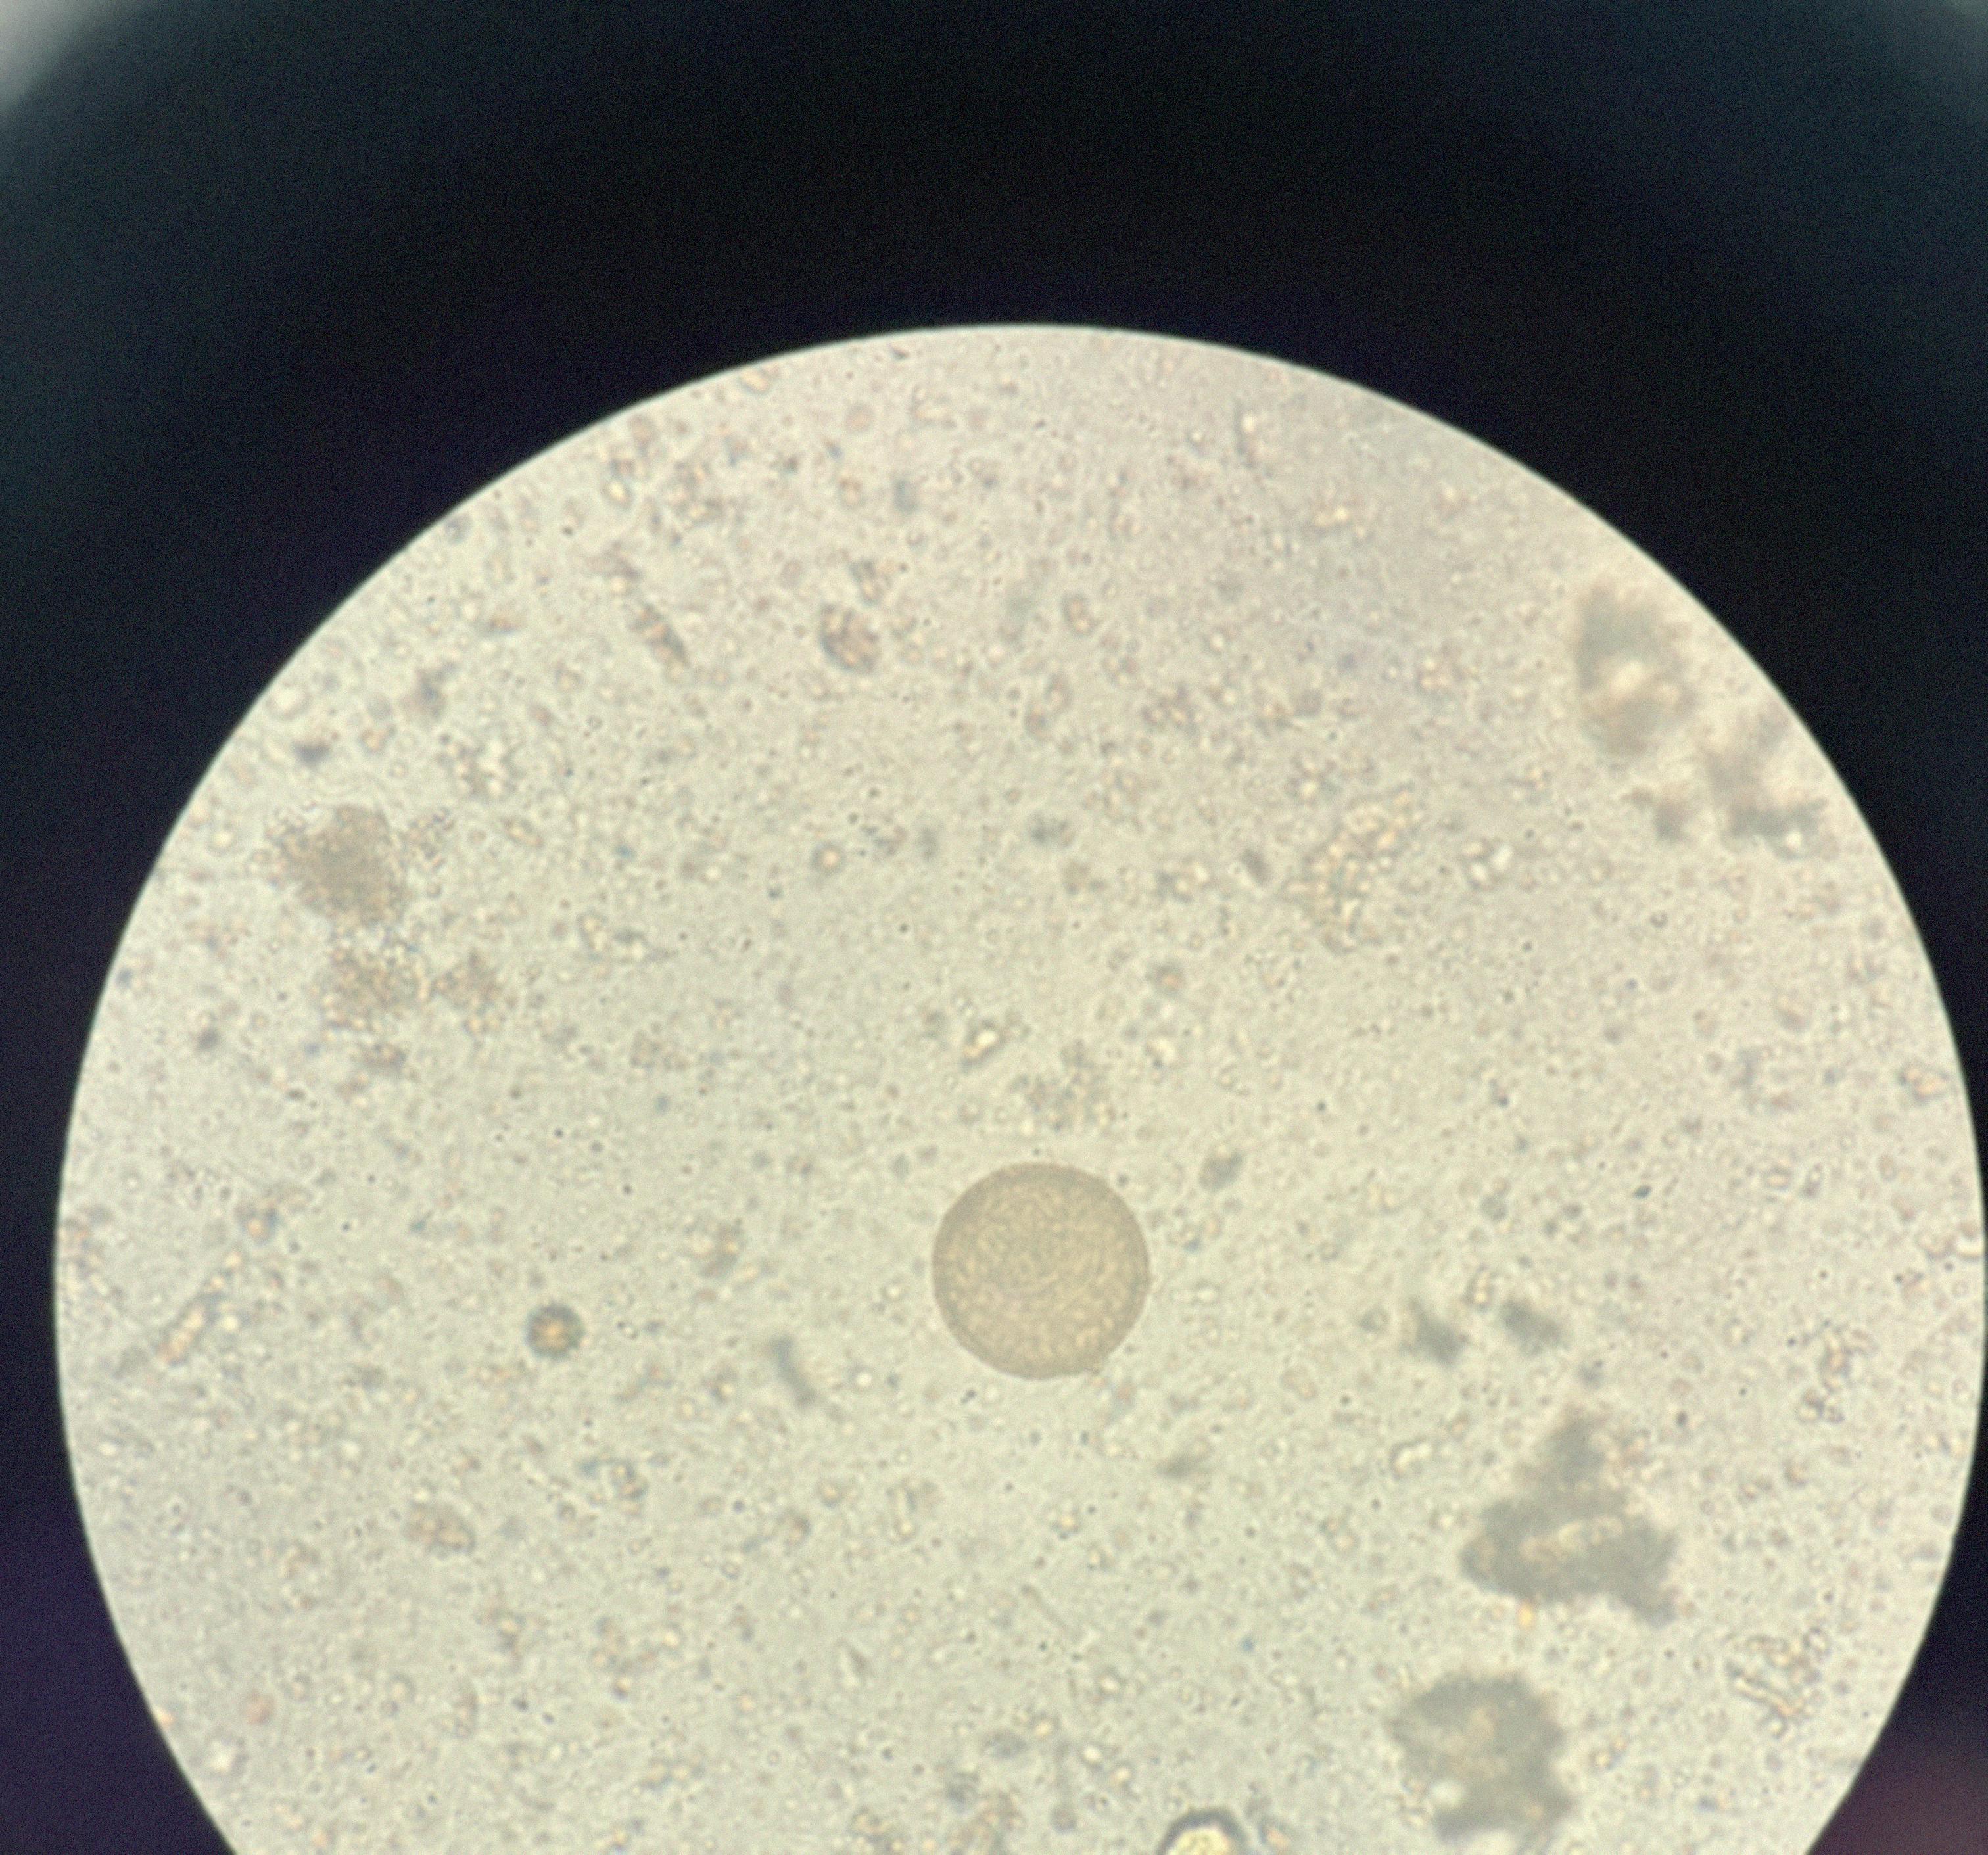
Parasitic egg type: Hymenolepis diminuta